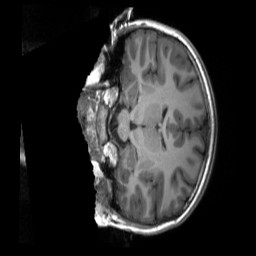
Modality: T1w
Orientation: coronal
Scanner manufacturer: siemens
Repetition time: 2.3 s
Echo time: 0.00229 s